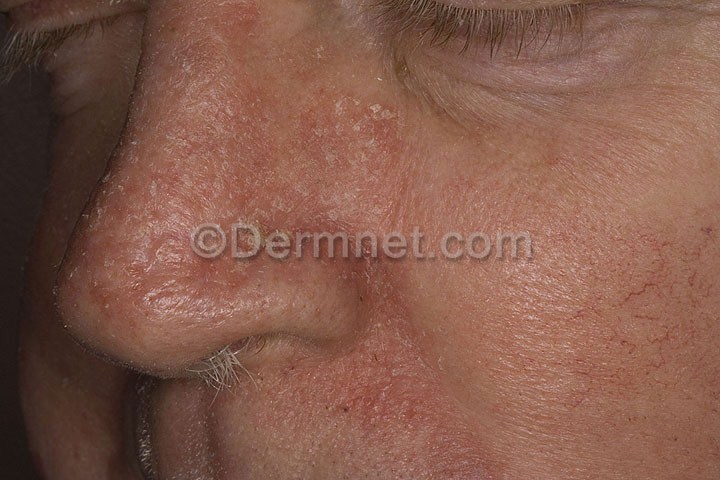
Disease: Acne and Rosacea Photos